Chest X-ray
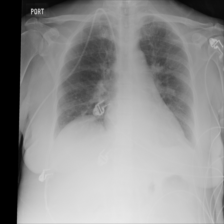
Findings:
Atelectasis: negative
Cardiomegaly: negative
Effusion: negative
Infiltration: negative
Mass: negative
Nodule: negative
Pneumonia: negative
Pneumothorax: negative
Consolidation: negative
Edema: negative
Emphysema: negative
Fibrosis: negative
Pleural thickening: negative
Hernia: negative